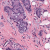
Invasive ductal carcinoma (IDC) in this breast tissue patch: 1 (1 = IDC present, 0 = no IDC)